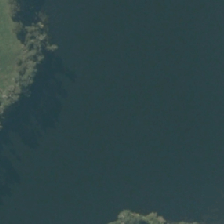
Land cover: lake_pond